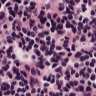
Metastatic tissue present: no